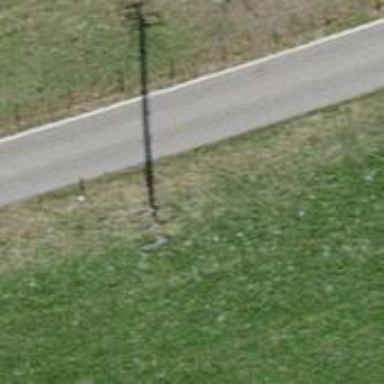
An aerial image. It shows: Power pole.